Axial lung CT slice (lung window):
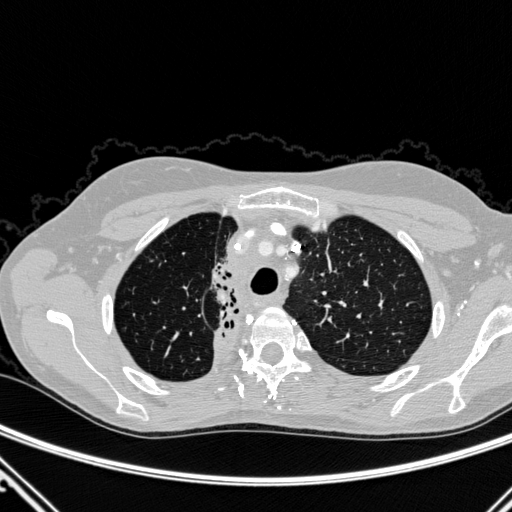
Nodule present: no